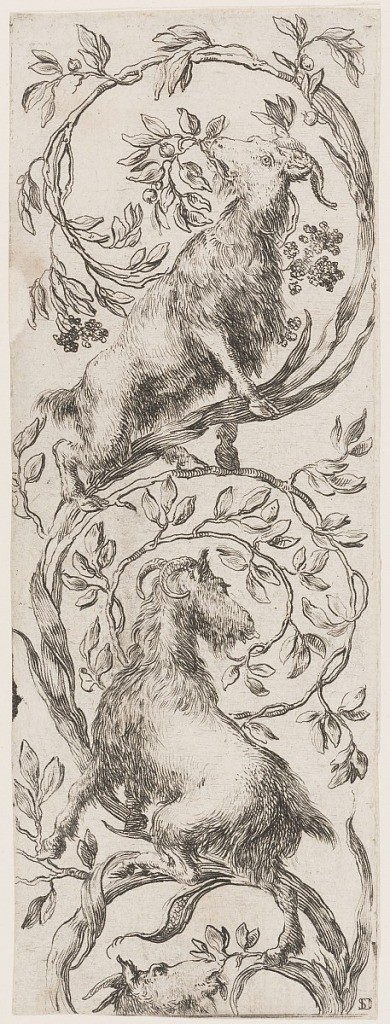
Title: Plate, from the series Ornamenti o grottesche (Ornaments or Grotesques)
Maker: Stefano della Bella, Italian, 1610–1664
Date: ca. 1653
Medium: Etching on off-white laid paper
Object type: Print
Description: Curling and spiraling leaves form a support for two goats who gnaw on the smaller leaves. The head of a third goat is visible at bottom.